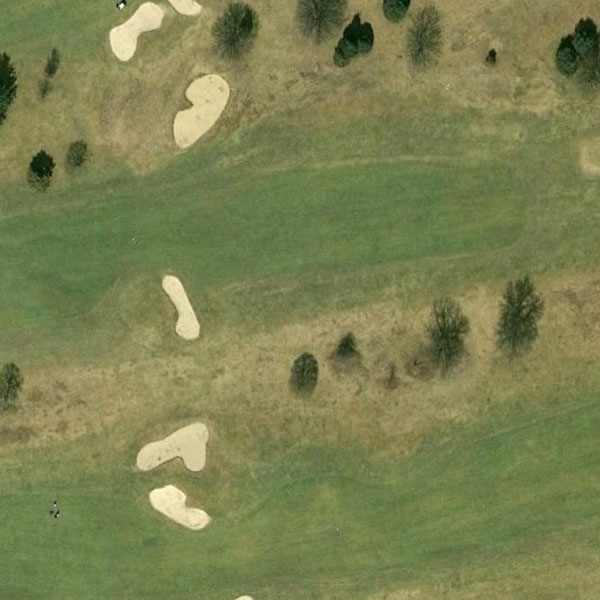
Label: Meadow